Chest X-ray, PA view. Patient: 47 years old, sex F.
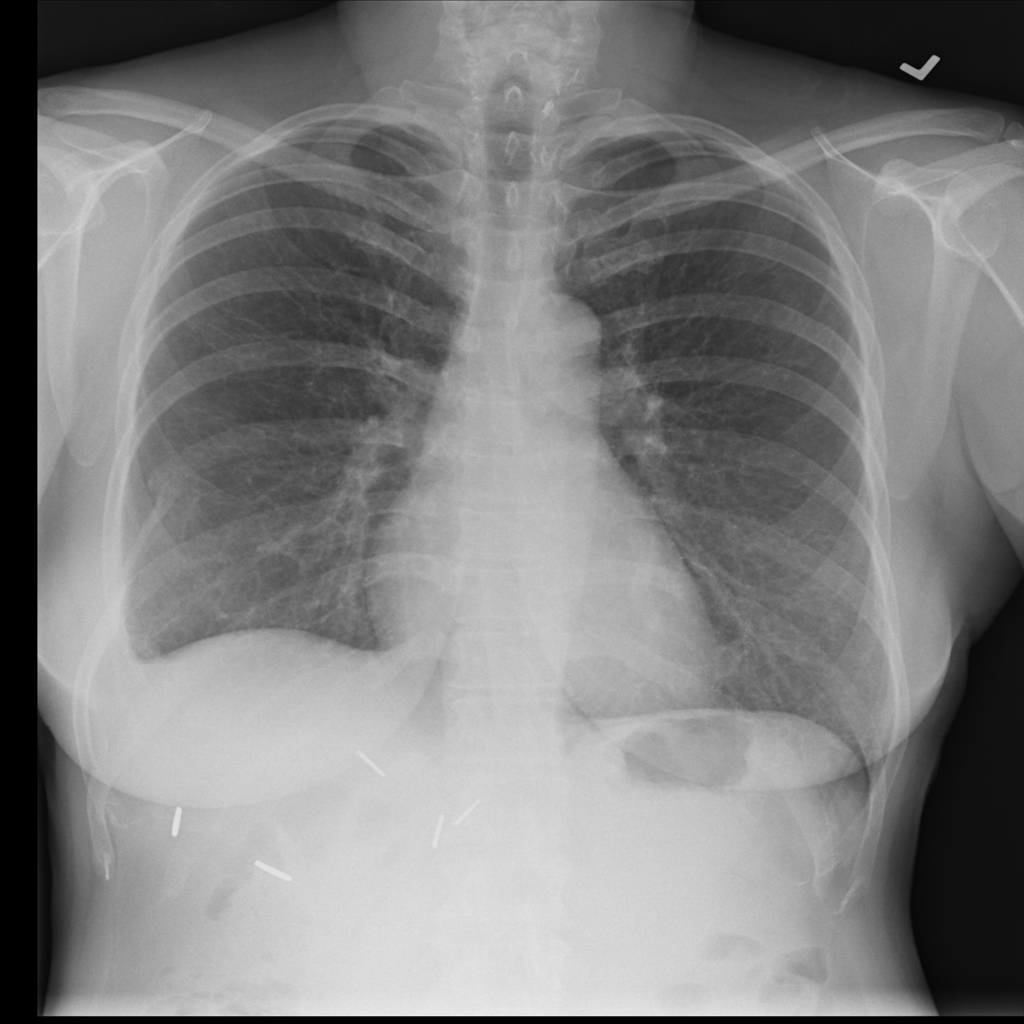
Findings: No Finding